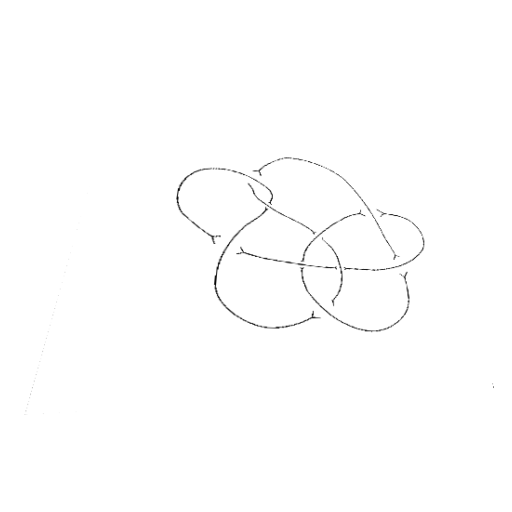
Crossing number: 9